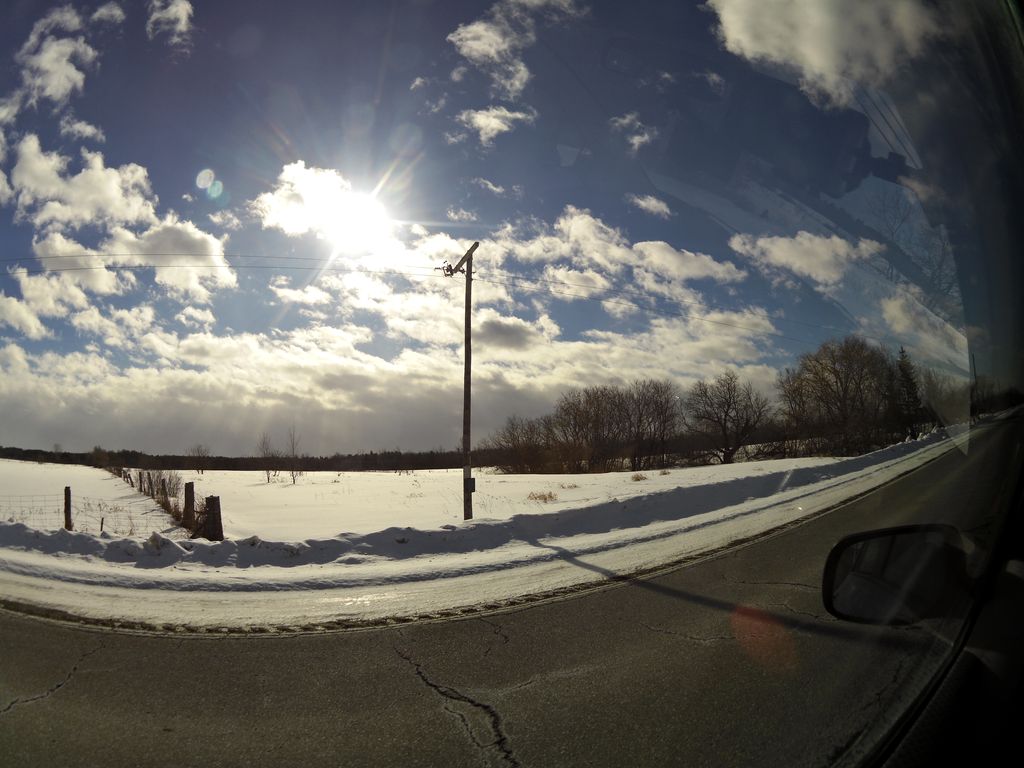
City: ottawa-gatineau